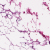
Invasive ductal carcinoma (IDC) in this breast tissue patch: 0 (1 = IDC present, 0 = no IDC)